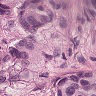
Metastatic tissue present: yes